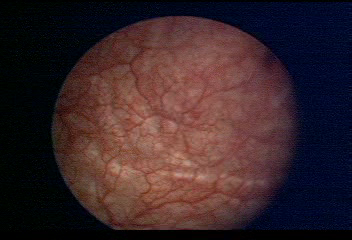
Modality: WLC
Class: Normal mucosa
Bladder cancer association: No